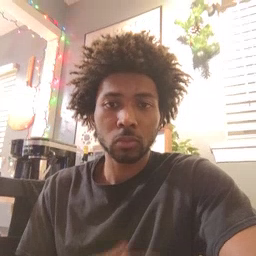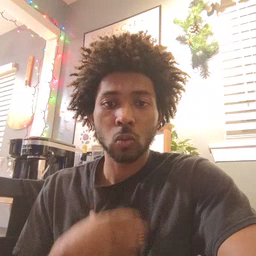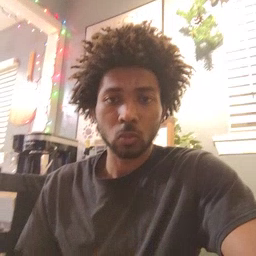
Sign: hungry